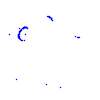
Particle: proton